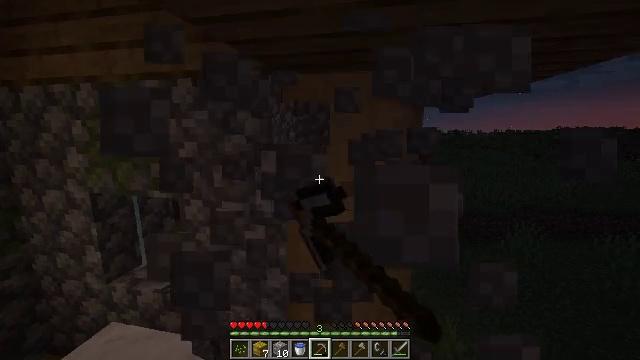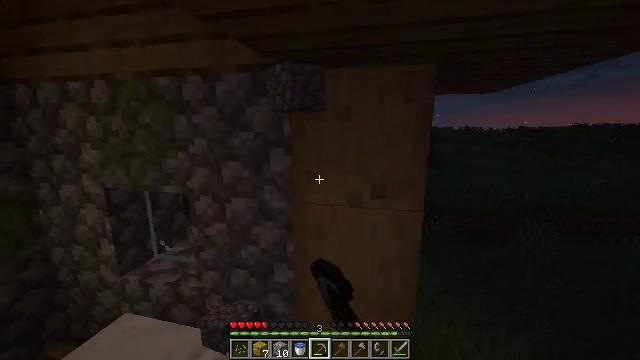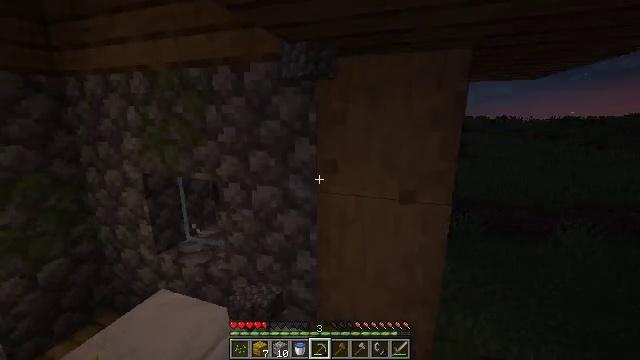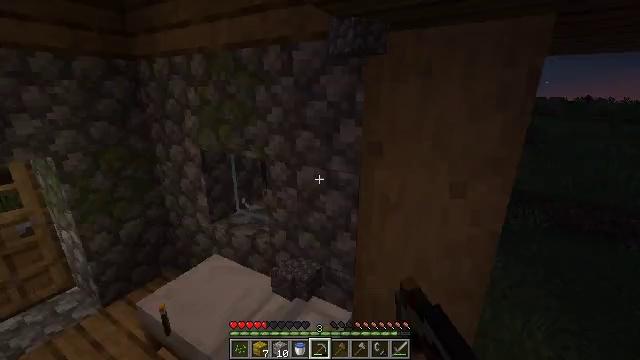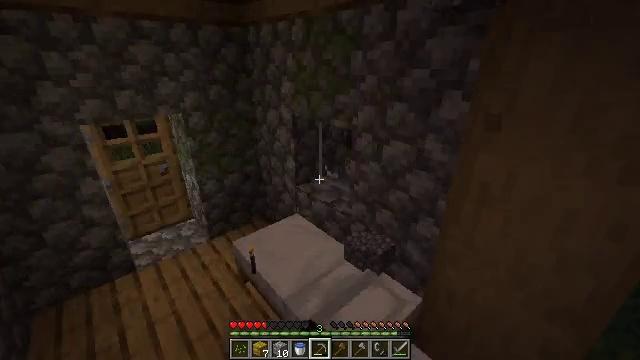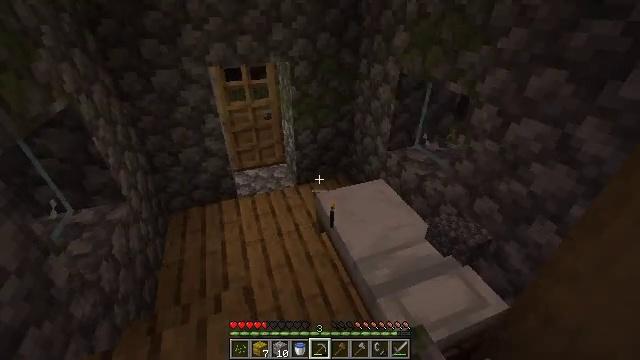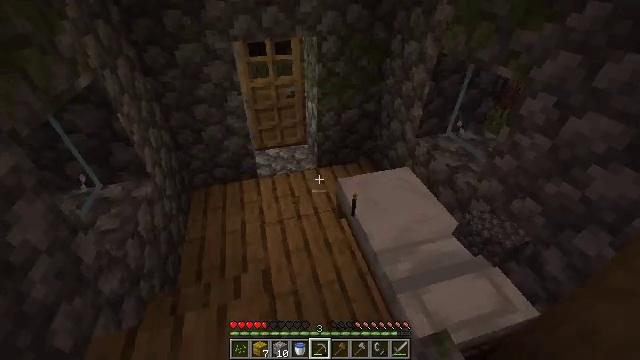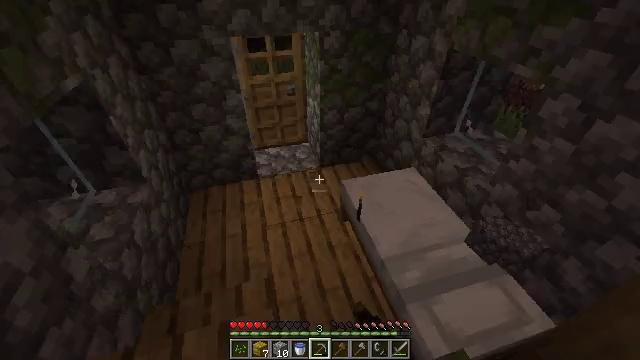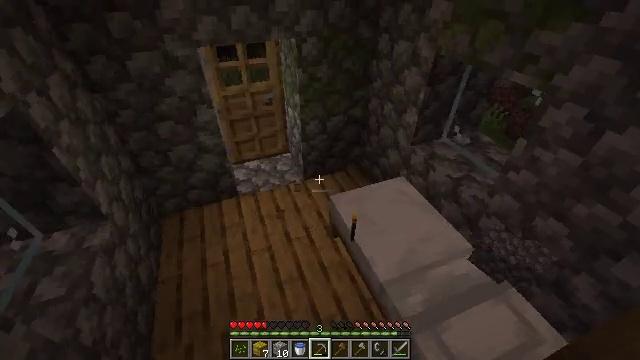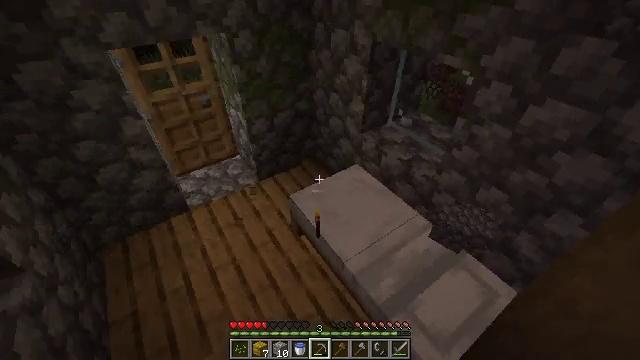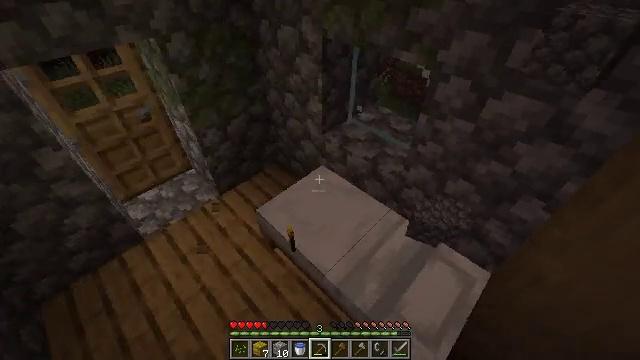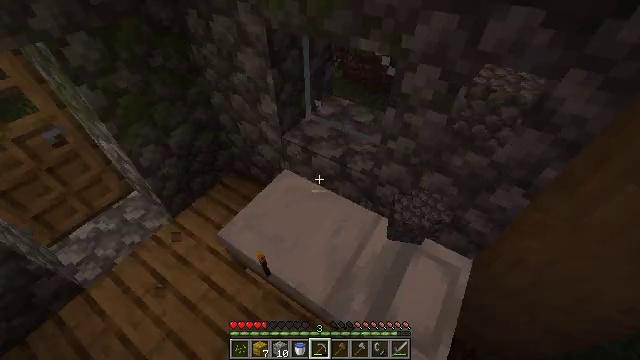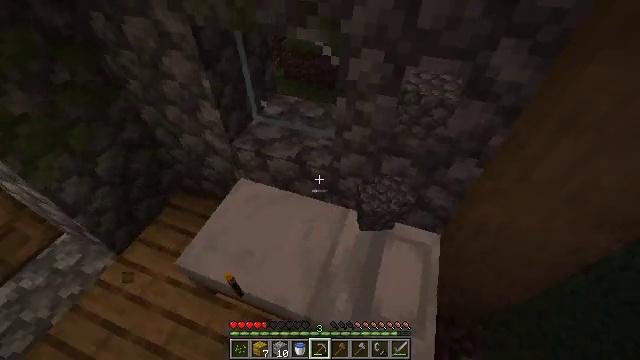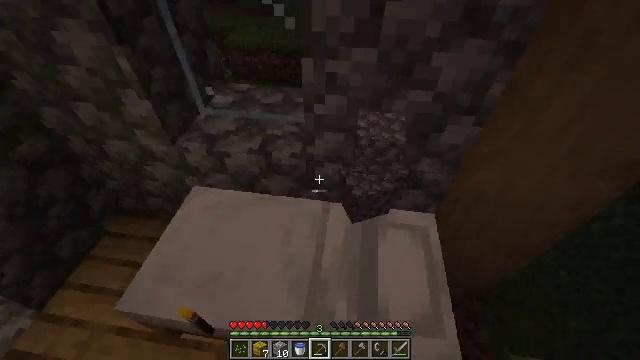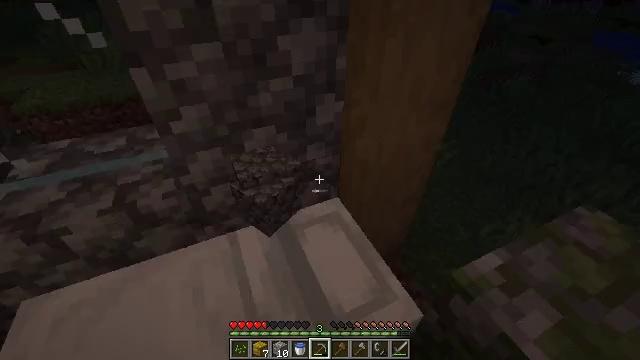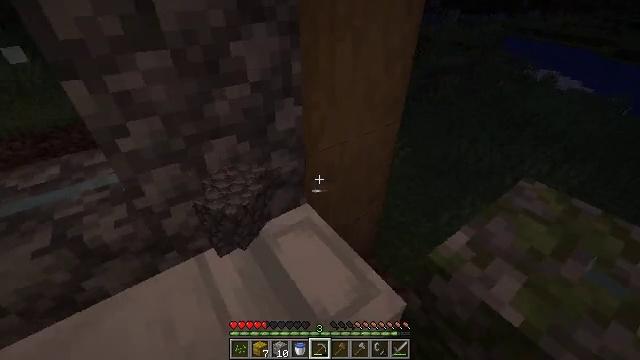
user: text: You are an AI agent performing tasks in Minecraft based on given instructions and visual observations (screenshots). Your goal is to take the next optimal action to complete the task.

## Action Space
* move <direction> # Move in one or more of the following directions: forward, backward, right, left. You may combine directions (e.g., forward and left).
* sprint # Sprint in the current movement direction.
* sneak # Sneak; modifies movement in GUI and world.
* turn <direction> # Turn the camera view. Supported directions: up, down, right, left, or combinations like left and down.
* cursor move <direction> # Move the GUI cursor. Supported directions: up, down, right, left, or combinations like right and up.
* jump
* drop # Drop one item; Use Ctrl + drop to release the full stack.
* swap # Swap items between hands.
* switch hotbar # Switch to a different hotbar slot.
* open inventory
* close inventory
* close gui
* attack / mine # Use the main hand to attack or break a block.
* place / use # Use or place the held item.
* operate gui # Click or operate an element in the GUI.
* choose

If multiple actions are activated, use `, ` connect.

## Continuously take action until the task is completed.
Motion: motion action
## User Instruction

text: Remove the yellow bed.
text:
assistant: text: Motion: turn left, attack / mine
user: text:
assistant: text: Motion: turn left and down, attack / mine
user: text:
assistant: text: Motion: turn left and down, attack / mine
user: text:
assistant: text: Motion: move forward, turn left and down, attack / mine
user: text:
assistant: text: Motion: move forward, turn left and down, attack / mine
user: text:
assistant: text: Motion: move forward, turn left and down, attack / mine
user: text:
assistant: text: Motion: move forward, turn down, attack / mine
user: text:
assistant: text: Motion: move forward, turn right
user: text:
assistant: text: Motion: move forward, turn right and down
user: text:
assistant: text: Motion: move forward, turn right and down
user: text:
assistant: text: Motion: move forward, turn right and down
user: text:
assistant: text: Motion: move forward, turn right
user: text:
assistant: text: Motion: move forward, turn right
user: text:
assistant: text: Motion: move forward, turn right and up
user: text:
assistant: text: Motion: move forward, turn right and up
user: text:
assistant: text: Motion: move forward, turn right and up
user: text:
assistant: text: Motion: move forward
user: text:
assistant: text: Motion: move forward
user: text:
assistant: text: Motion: move forward, turn right and up, jump
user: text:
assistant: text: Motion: move forward, turn right and up, jump
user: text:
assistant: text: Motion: move forward, turn right, jump
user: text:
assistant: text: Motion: move forward, turn right and up, jump
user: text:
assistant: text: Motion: move forward, turn right, jump
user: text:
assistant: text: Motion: move forward, turn right and up
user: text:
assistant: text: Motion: move forward, turn right
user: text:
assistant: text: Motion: move forward, turn up
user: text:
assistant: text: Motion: move forward, turn left
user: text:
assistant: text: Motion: move forward
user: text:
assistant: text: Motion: move forward
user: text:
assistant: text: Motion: move forward